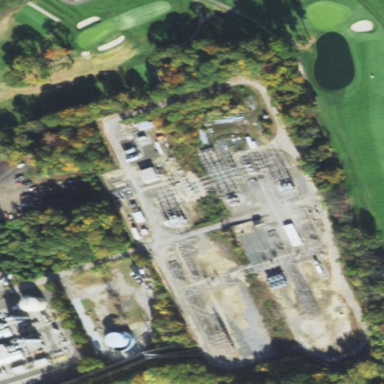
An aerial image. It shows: Power substation.